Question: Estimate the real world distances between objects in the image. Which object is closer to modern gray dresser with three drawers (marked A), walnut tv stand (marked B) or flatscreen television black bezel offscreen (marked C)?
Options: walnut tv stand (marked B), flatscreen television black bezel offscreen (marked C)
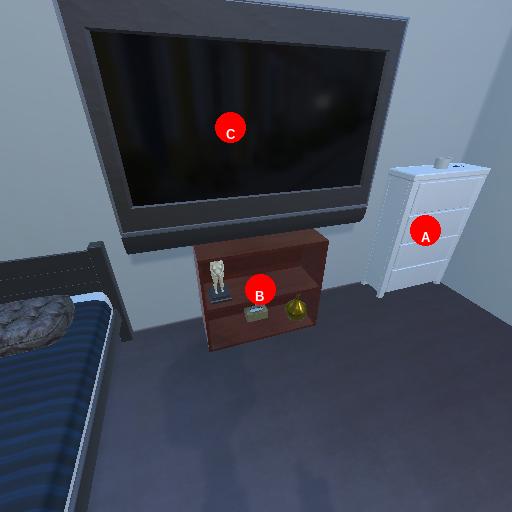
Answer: walnut tv stand (marked B)